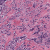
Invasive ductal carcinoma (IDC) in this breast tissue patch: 1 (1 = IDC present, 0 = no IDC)